Question: I am creating a piechart with D3 using 'd3.layout.pie()'.
It looks like this one, without black dots (I've put them manually in Photoshop to illustrate my issue). I wonder how I can calculate coordinates of these dots, that are in the middle of the surface to place some tooltips there. I am not asking for a finished solution but more about the principle how to do it.
Thanks.

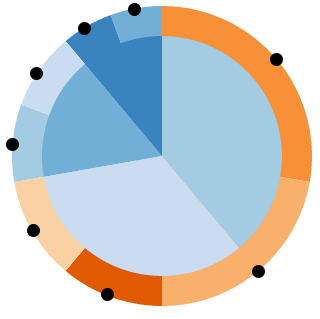
Answer: You can use the <URL> to calculate a point along the circumference of a circle:
'''
x = cx + r * cos(a)
y = cy + r * sin(a)
'''
Where '(cx, cy)' is the center of the circle, 'r' is the radius, and 'a' is the angle.
In order for this to work for you, you will need a way to computing the angle based upon the pie slices on your chart - see below.
---
According to the <URL>, the 'pie' function returns a list of arcs, so you can process this data to calculate each of your points:
>
# pie(values[, index])
Evaluates the pie function on the specified array of values. An optional index may be specified, which is passed along to the start and end angle functions. The return value is an array of arc descriptors- - - -
Presumably you could just take half the distance between 'endAngle' and 'startAngle' for each arc, and place your point there.
---
For what it's worth, here is the code from <URL> that is used to compute each arc:
'''
// Compute the arcs!
// They are stored in the original data's order.
var arcs = [];
index.forEach(function(i) {
var d;
arcs[i] = {
data: data[i],
value: d = values[i],
startAngle: a,
endAngle: a += d * k
};
});
return arcs;
'''
---
Does that help?